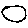
Label: circle